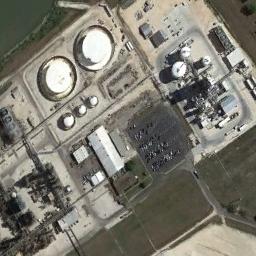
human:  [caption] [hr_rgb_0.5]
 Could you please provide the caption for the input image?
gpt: Many buildings are next to storage tanks .

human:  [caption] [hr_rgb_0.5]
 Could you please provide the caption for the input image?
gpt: There are many different-sized storage tanks and many buildings in the factory, And there are large lawns in the factory .

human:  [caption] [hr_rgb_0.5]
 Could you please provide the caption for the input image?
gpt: Here are two white storage tanks of the same size .

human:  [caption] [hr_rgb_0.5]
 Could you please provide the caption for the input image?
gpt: There are two big and some small white storage tanks on the bare land .

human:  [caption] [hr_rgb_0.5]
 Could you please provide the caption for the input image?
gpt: There are several storage tanks and buildings .